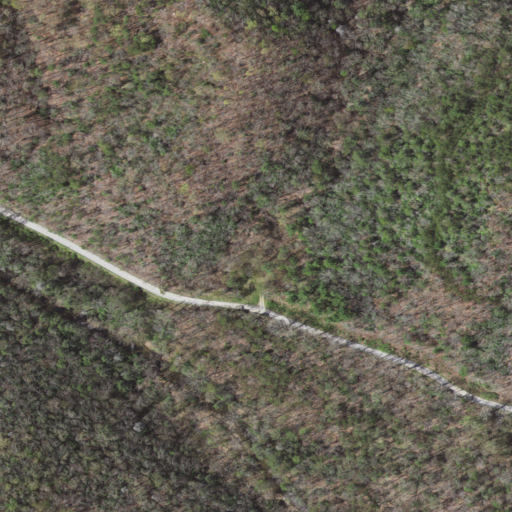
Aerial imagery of valley in Virginia named Whetstone Hollow containing mixed forest, deciduous forest, open development, evergreen forest, and woody wetlands